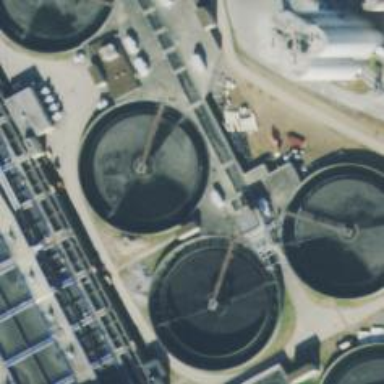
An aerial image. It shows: Body of wastewater.